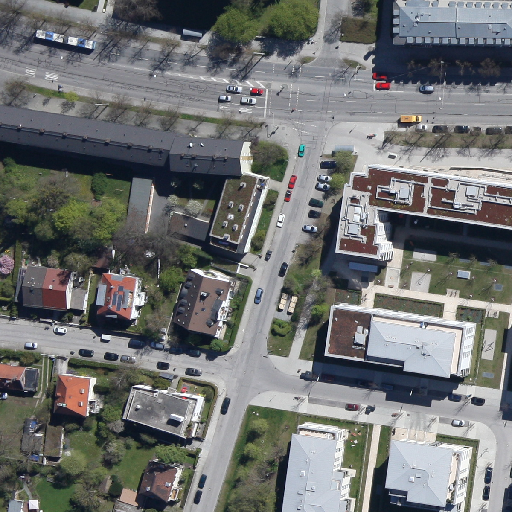
Referring expression: vehicle